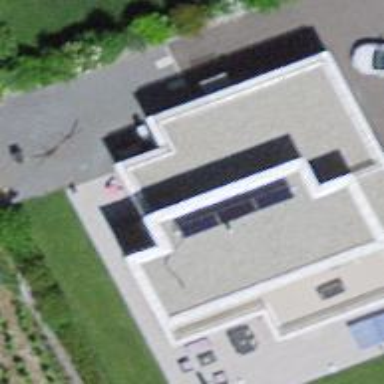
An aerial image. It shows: Detached building.